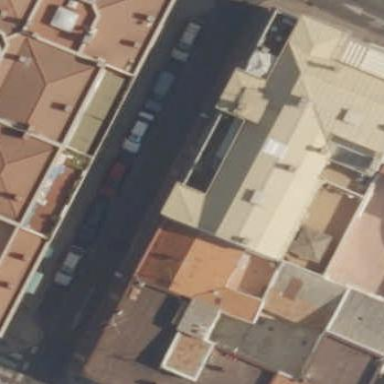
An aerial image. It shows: Image showing building with apartments.